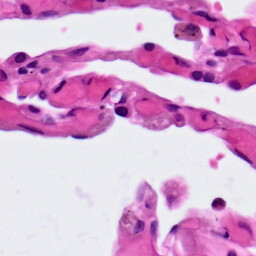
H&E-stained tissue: Lung